Interaction volume radius: 10 \u00c5
Interaction volume height: 25 \u00c5
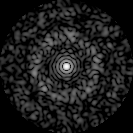
Disorder parameter: 0.853